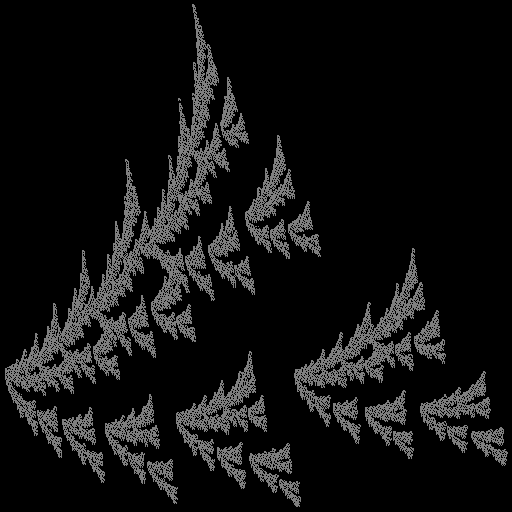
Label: watersprite